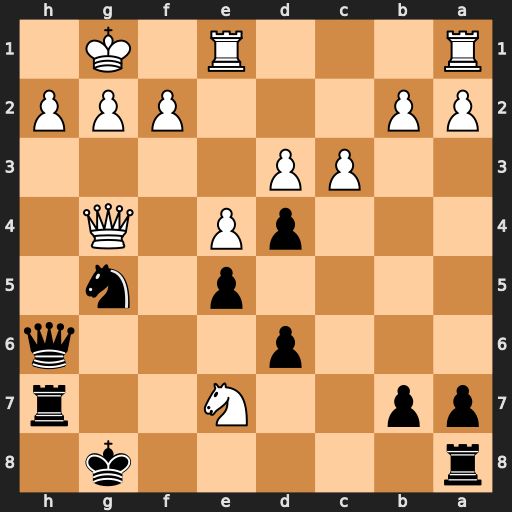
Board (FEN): r5k1/pp2N2r/3p3q/4p1n1/3pP1Q1/2PP4/PP3PPP/R3R1K1
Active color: b
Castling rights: -
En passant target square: -
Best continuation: Rxe7 h4 Rg7 hxg5 Rxg5